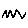
Label: zigzag